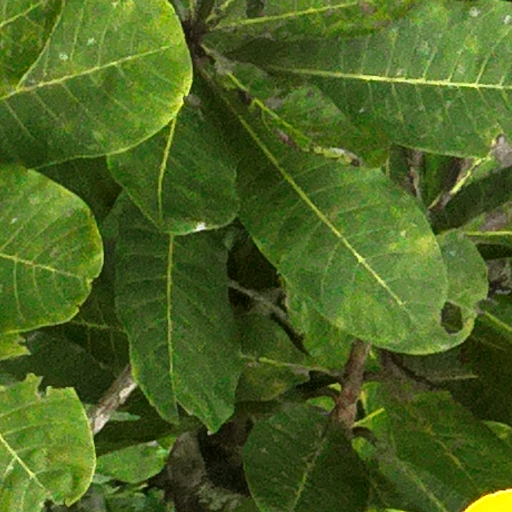
Species: Anacardium excelsum
GBIF accepted scientific name: Anacardium excelsum
Crown area (m\u00b2): 282.727